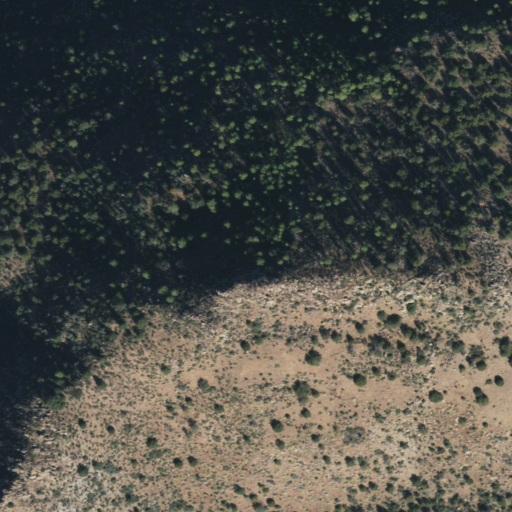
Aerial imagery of mountain in Arizona named Cibecue Peak containing evergreen forest and shrub